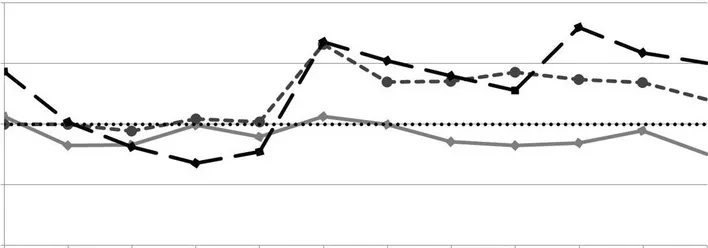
Evolution of UTC, salivary F and serum F during follow-up,
normalized by the upper limit normal range (ULNR).
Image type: pathology (immunostaining)